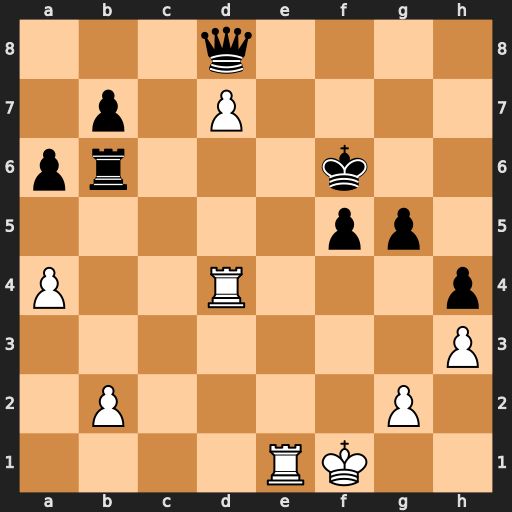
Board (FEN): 3q4/1p1P4/pr3k2/5pp1/P2R3p/7P/1P4P1/4RK2
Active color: w
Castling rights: -
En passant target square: -
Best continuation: Re8 Qxd7 Rxd7